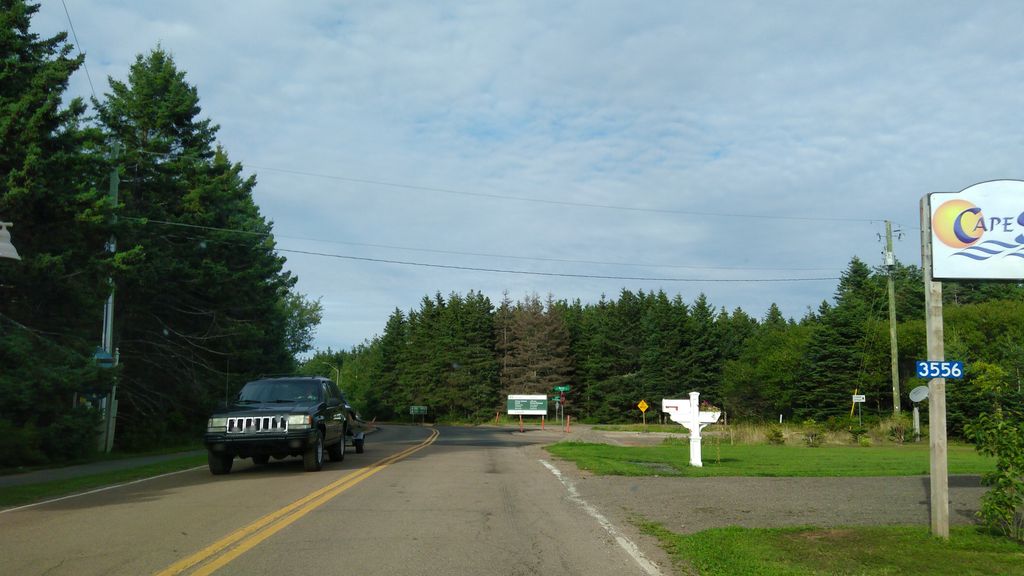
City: charlottetown